Question: Im new to web development and Im having some trouble getting my elements to format properly on the page. The website is being developed using html5/css3, and I am trying to get the "Welcome" justified left, the image box to the right, and then the My Account/Update text to the right of that. Please see the picture.
Everything I have tried so far has either resulted in everything justified to the left, or the elements appearing on separate lines.
Your help is appreciated.
Thanks
Chris

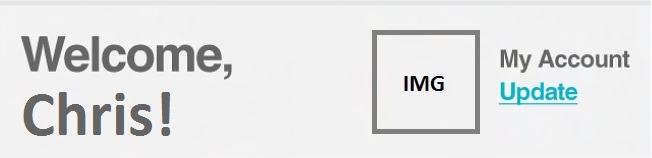
Answer: This should help you get started:
<URL>
---
### HTML
'''
<div class="controls">
<img src="http://placehold.it/100x100" />
<span>My Account</span>
<a>Update</a>
</div>
<p>Welcome,<br /> Chris</p>
'''
### CSS
'''
.controls {
float: right; /* push it to the right */
width: 200px;
background: #FFe0c0; /* Just so you can see what is going on */
padding: 5px;
}
.controls img {
float: left; /* push it to the left */
margin-right: 5px;
}
.controls span, .controls a{
display: block;
line-height: 50px;
}
'''